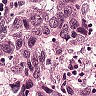
Metastatic tissue present: yes